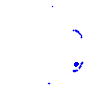
Particle: electron